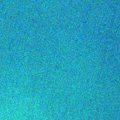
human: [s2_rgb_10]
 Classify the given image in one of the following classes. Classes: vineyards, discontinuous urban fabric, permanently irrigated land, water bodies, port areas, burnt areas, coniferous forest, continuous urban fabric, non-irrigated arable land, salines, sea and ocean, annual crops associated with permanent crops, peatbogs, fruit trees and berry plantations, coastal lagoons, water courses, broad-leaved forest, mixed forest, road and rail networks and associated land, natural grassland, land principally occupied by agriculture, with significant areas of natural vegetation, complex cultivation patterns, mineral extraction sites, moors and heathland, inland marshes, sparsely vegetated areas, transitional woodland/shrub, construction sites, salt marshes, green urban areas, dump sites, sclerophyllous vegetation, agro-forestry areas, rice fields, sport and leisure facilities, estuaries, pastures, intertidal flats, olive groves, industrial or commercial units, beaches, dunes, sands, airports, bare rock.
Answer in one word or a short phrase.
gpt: sea and ocean